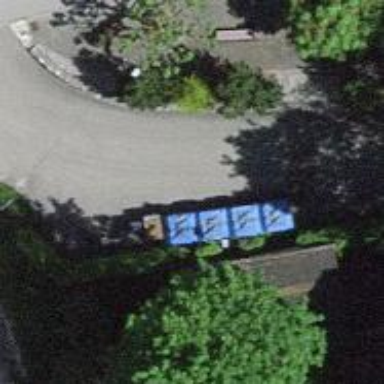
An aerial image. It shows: Recycling container at amenity designated for recycling.